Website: lowes
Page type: review-order
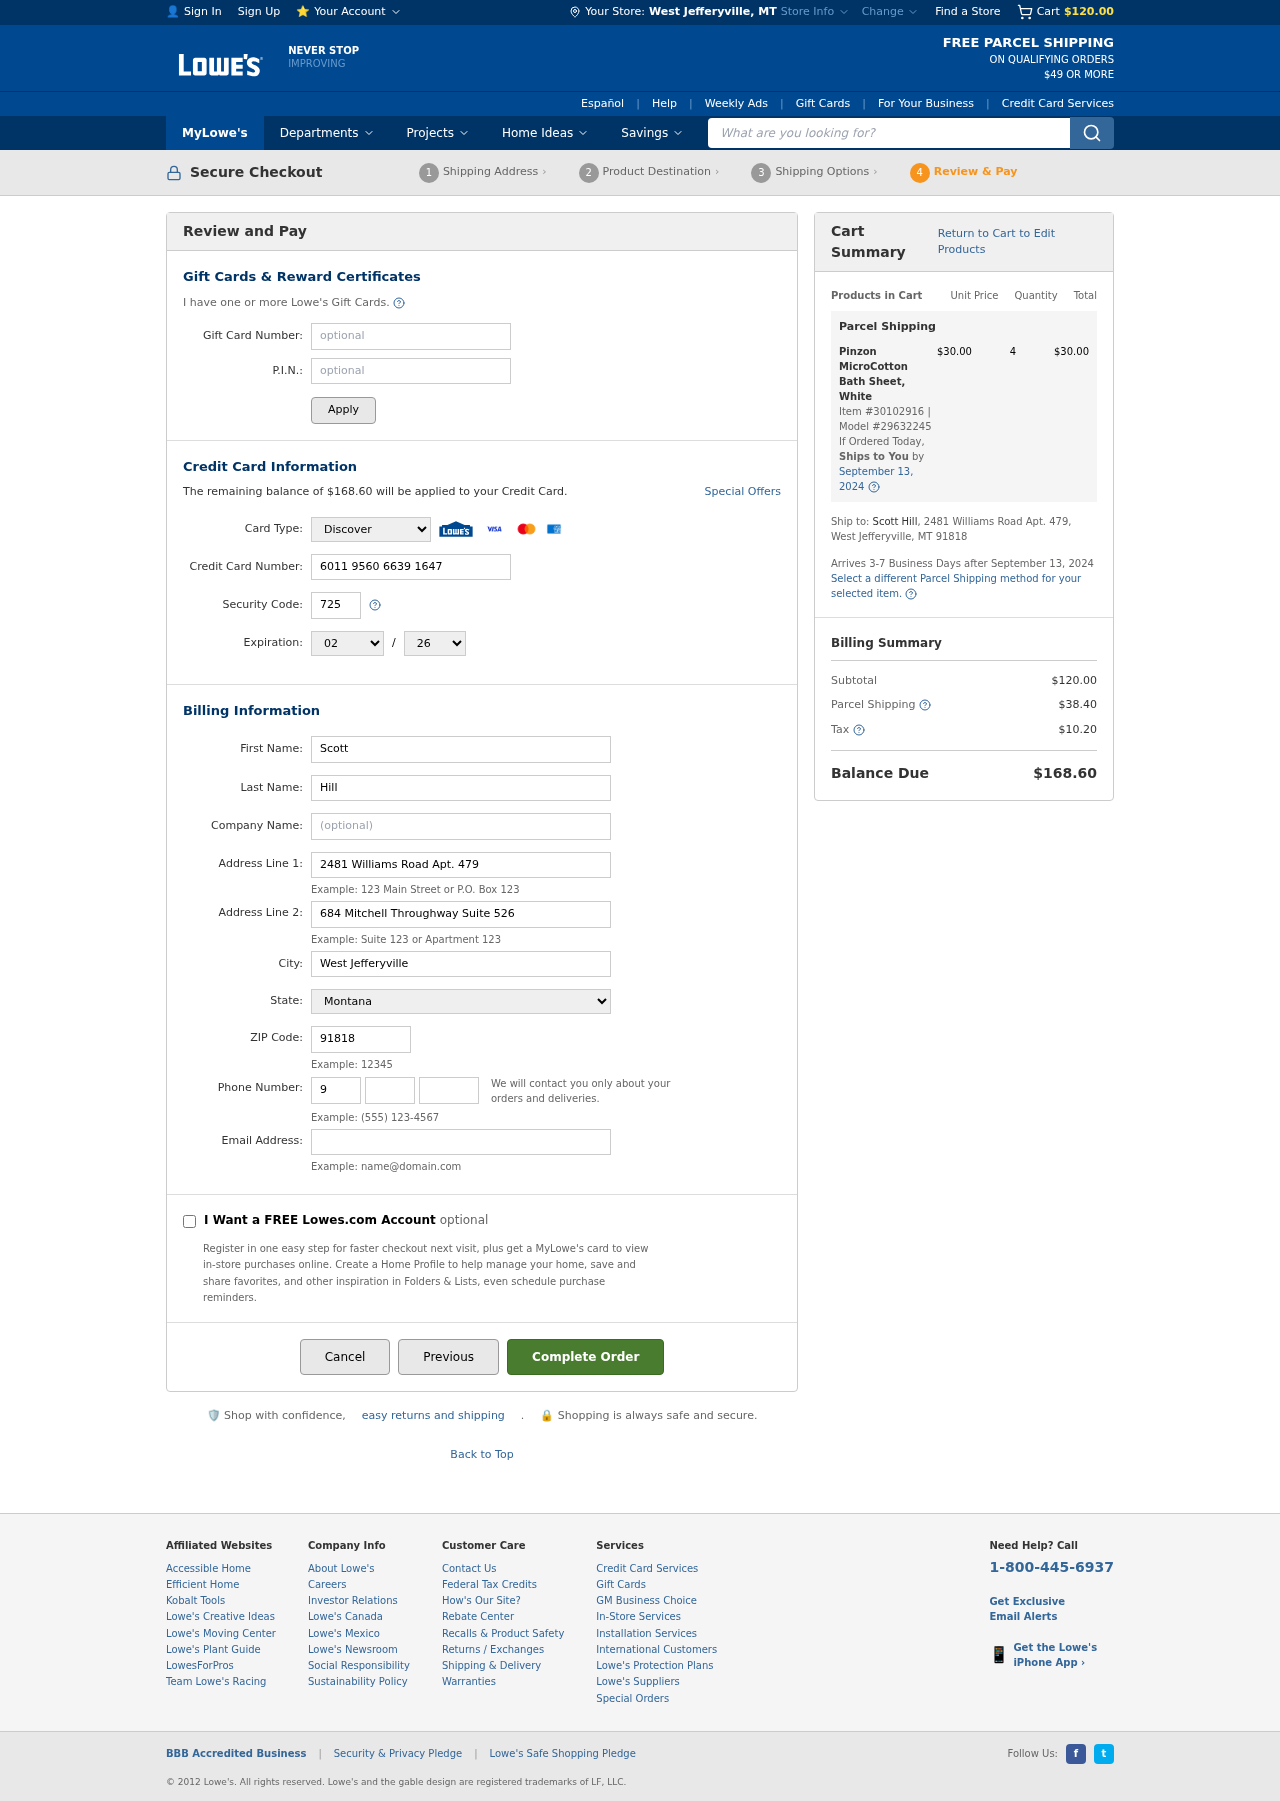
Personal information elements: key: PII_CARD_CVV
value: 725
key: PII_CARD_EXPIRY_MONTH
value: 02
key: PII_CARD_EXPIRY_YEAR
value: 26
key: PII_CARD_NUMBER
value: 6011 9560 6639 1647
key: PII_CARD_TYPE
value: Discover
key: PII_CITY
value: West Jefferyville
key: PII_CITY_STATE
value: West Jefferyville, MT
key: PII_EMAIL
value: scotthill@gmail.com
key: PII_FIRSTNAME
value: Scott
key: PII_LASTNAME
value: Hill
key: PII_PHONE_AREA
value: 976
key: PII_PHONE_PREFIX
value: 290
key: PII_PHONE_SUFFIX
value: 6961
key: PII_POSTCODE
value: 91818
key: PII_STATE
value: Montana
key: PII_STREET
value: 2481 Williams Road Apt. 479
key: PII_STREET2
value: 2481 Williams Road Apt. 479
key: PII_STREET2
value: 684 Mitchell Throughway Suite 526
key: PII_FULLNAME2
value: Scott Hill
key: PII_CITY_STATE_ZIP2
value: West Jefferyville, MT 91818
Product elements: key: PRODUCT1_NAME
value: Pinzon MicroCotton Bath Sheet, White
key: PRODUCT1_PRICE
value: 30
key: PRODUCT1_QUANTITY
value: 4
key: PRODUCT1_ITEM_NUMBER
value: Item #30102916
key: PRODUCT1_MODEL_NUMBER
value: Model #29632245
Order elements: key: ORDER_SUBTOTAL
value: $120.00
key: ORDER_BALANCE_DUE
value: $168.60
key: ORDER_SHIPPING_DATE
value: September 13, 2024
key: ORDER_ITEM_TOTAL
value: $30.00
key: ORDER_SHIPPING_DATE2
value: September 13, 2024
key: ORDER_SHIPPING_COST
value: $38.40
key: ORDER_TAX
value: $10.20
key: ORDER_TOTAL
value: $168.60
Search elements: key: HEADER_SEARCH
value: What are you looking for?